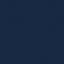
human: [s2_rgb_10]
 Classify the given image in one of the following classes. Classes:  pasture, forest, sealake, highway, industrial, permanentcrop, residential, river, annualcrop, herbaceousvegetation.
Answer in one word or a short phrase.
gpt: SeaLake